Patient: sex M, age 43
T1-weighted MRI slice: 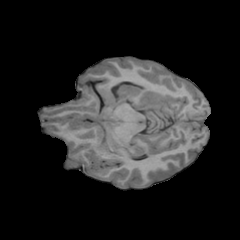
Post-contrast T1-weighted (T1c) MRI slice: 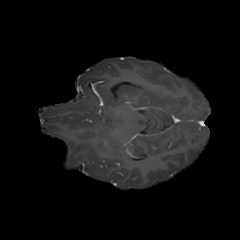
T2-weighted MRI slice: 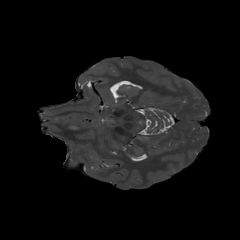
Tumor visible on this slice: yes
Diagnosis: Astrocytoma, IDH-mutant
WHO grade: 4